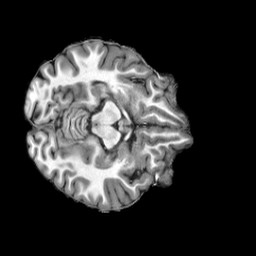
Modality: T1w
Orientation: axial
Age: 18
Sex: female
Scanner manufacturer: siemens
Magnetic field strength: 3 T
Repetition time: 2.5 s
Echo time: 0.00222 s